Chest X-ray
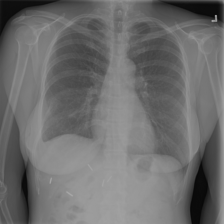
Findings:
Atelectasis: negative
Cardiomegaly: negative
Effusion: negative
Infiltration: negative
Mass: negative
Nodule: negative
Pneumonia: negative
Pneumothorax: negative
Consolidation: negative
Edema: negative
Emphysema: negative
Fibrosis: negative
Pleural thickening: negative
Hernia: negative